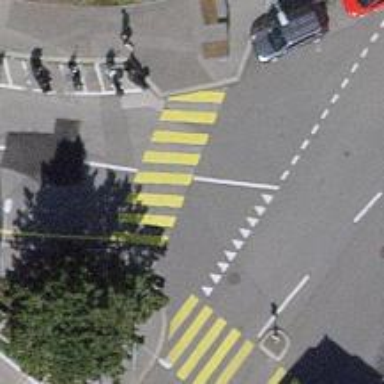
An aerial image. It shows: Uncontrolled and marked road crossing.